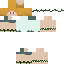
A female human skin with pale skin, wearing blonde long hair dressed in a blue tshirt and brown shorts, featuring a closed mouth.